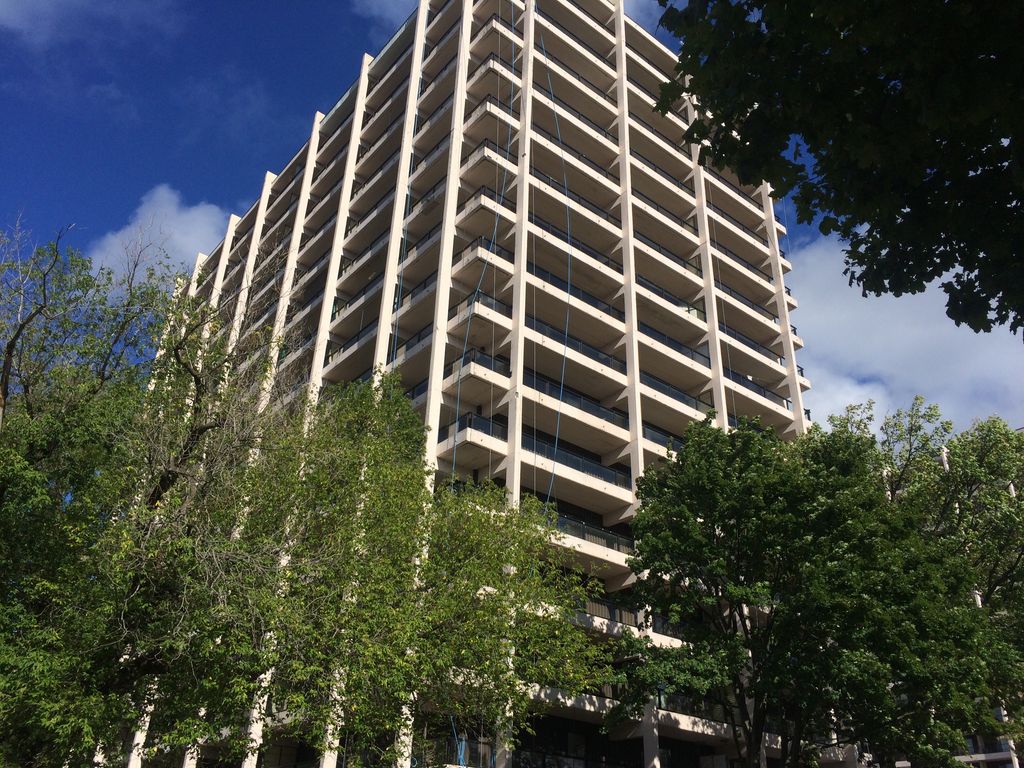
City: quebec_city